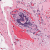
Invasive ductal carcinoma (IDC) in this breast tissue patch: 0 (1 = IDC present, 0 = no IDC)